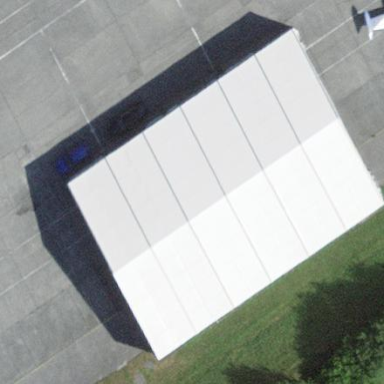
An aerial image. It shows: White hangar building.